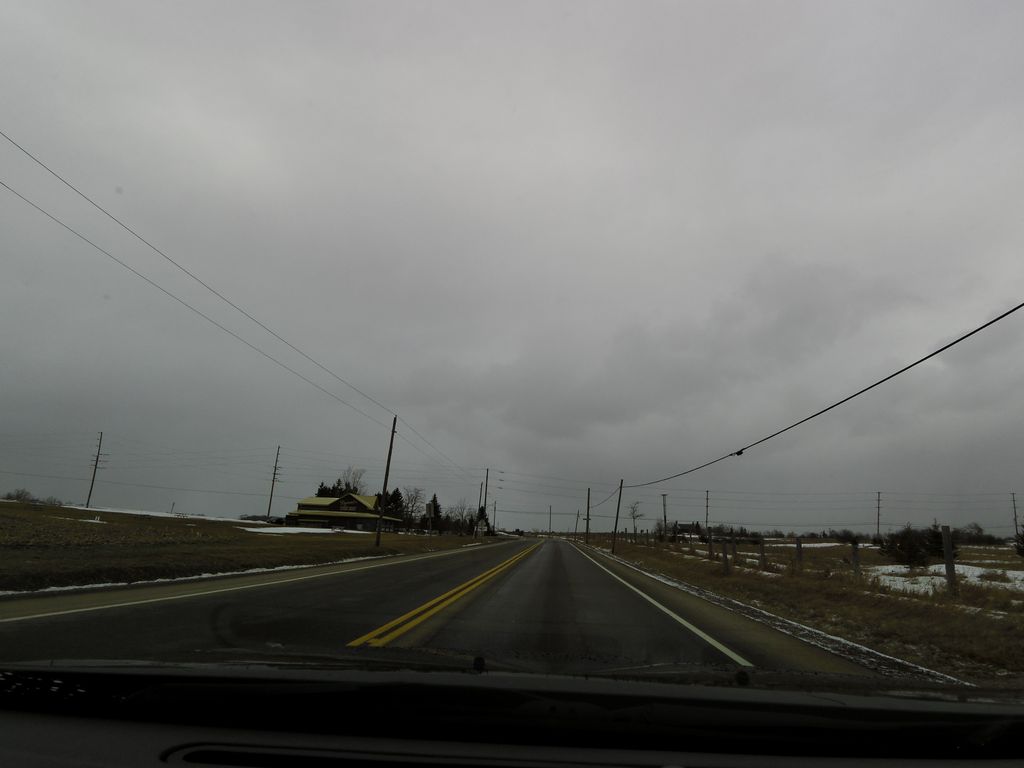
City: hamilton